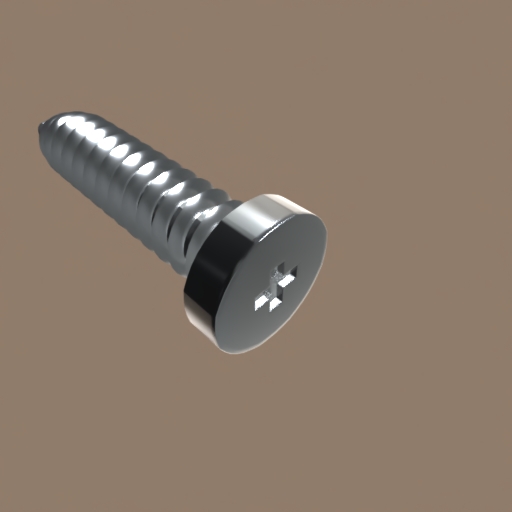
Label: screw